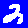
Digit: 2